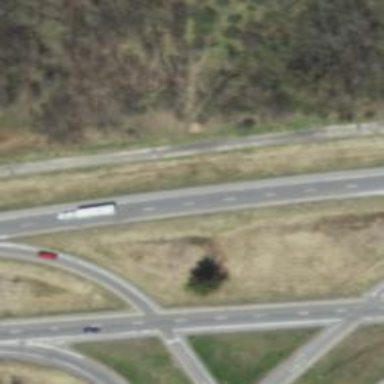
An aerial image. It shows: This image shows trunk highway that functions as expressway.